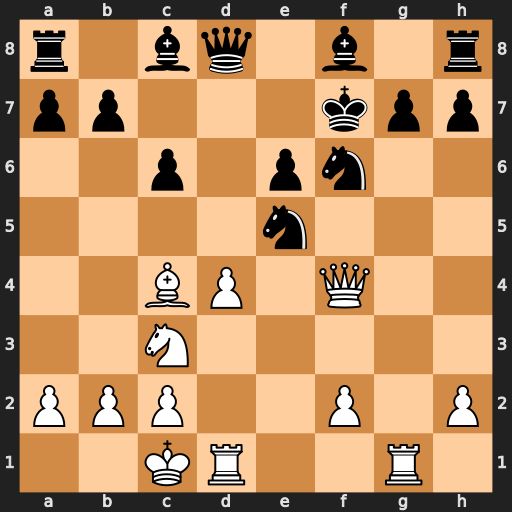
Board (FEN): r1bq1b1r/pp3kpp/2p1pn2/4n3/2BP1Q2/2N5/PPP2P1P/2KR2R1
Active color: w
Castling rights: -
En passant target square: -
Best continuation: dxe5 Qc7 Ne4